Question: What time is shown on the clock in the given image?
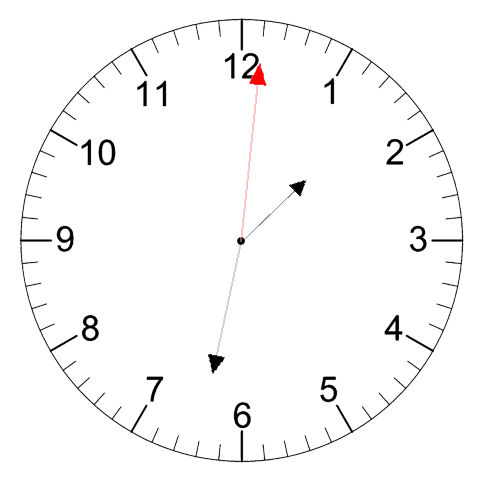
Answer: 01:32:01